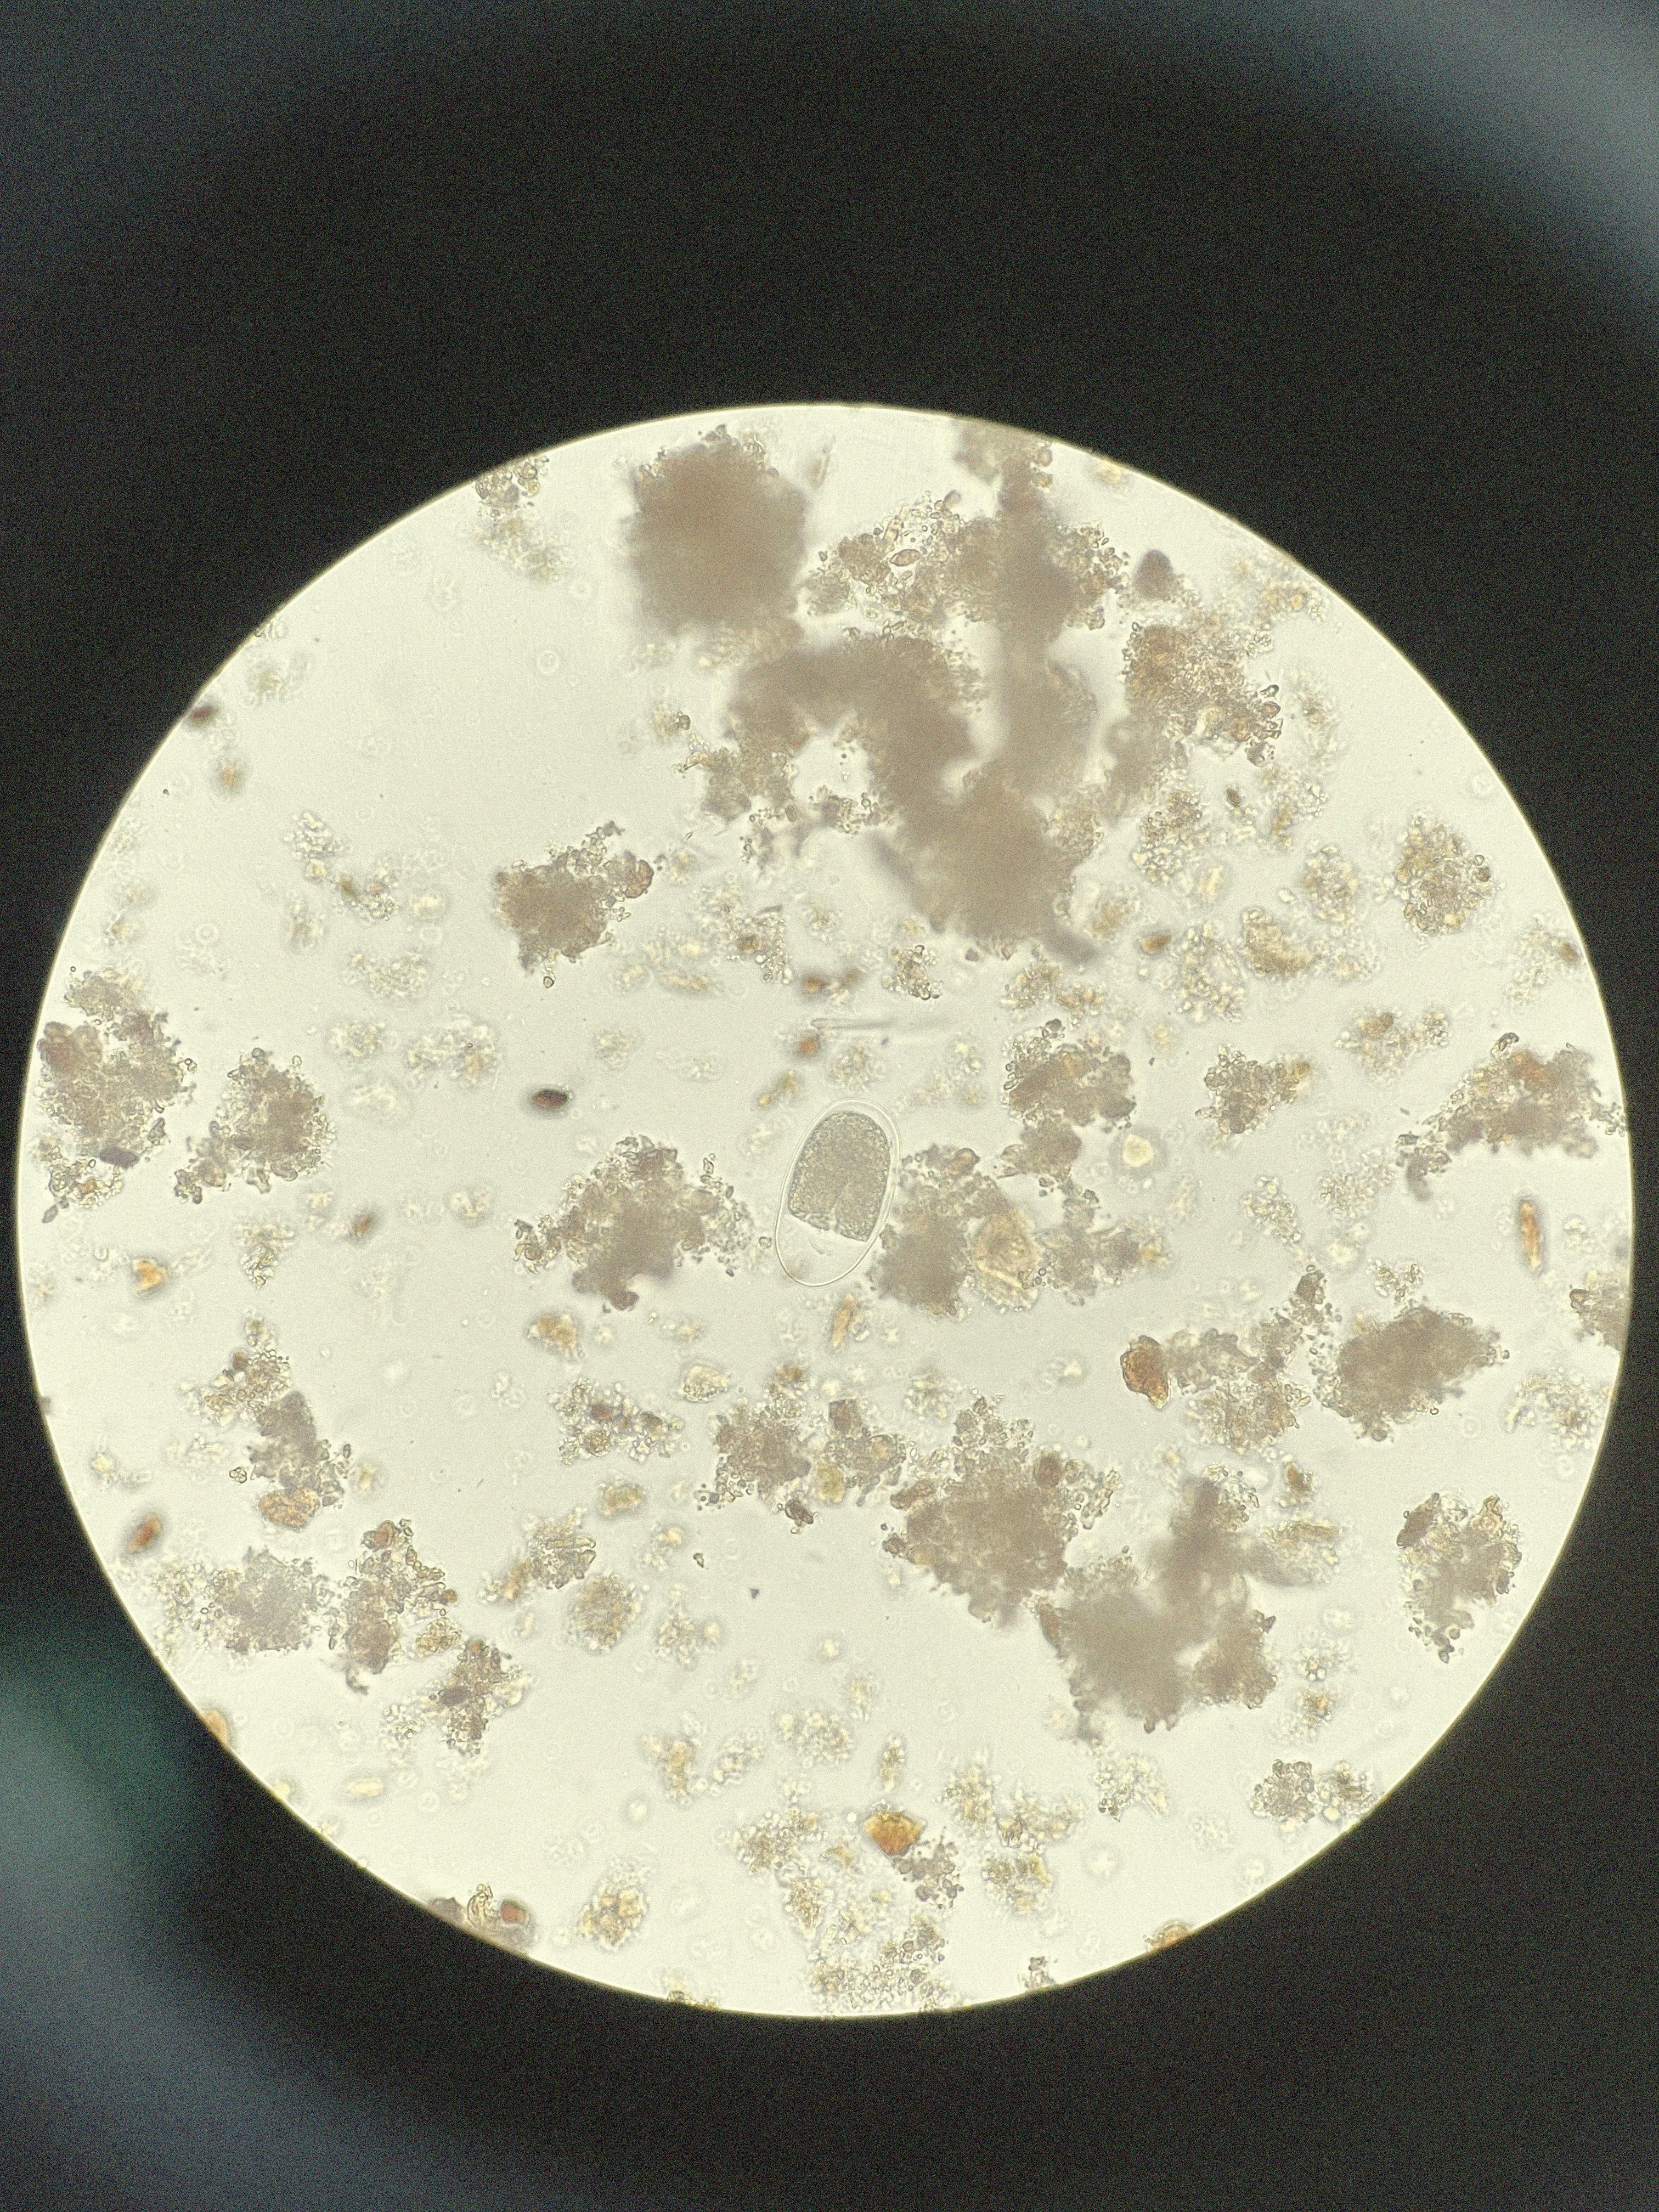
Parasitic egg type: Hookworm egg